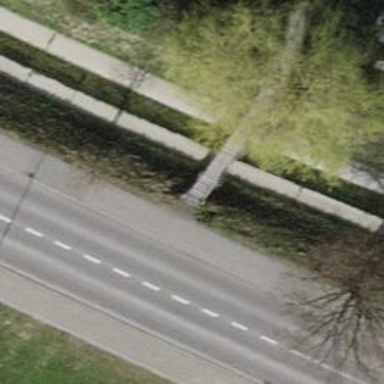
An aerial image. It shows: Footway on bridge.